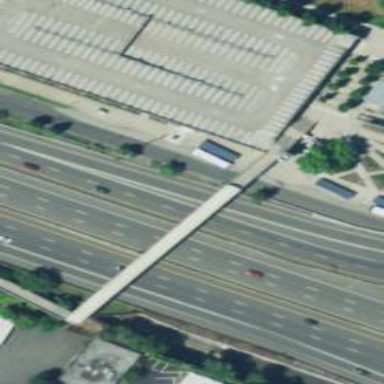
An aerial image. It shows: Busway road.